Field crop: maize
Growth stage: 2
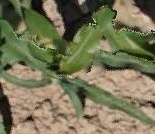
Species: maize